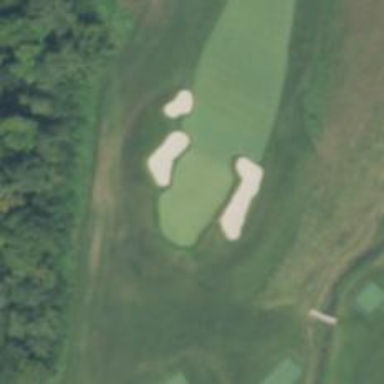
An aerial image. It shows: View of golf hole.